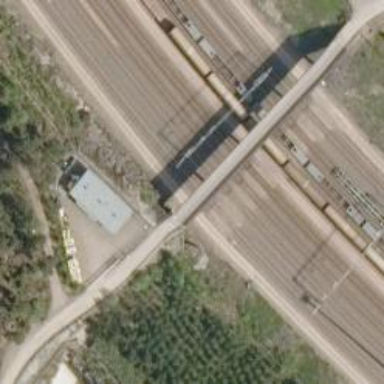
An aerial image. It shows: Level crossing with saltire marking.